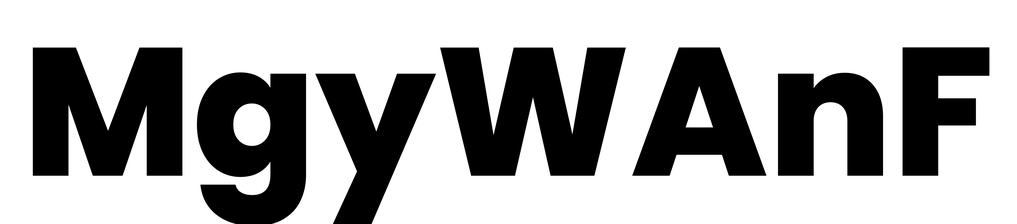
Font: Poppins-ExtraBold